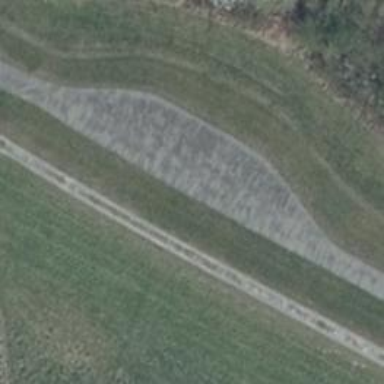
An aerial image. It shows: Passing place on the road.